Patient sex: M
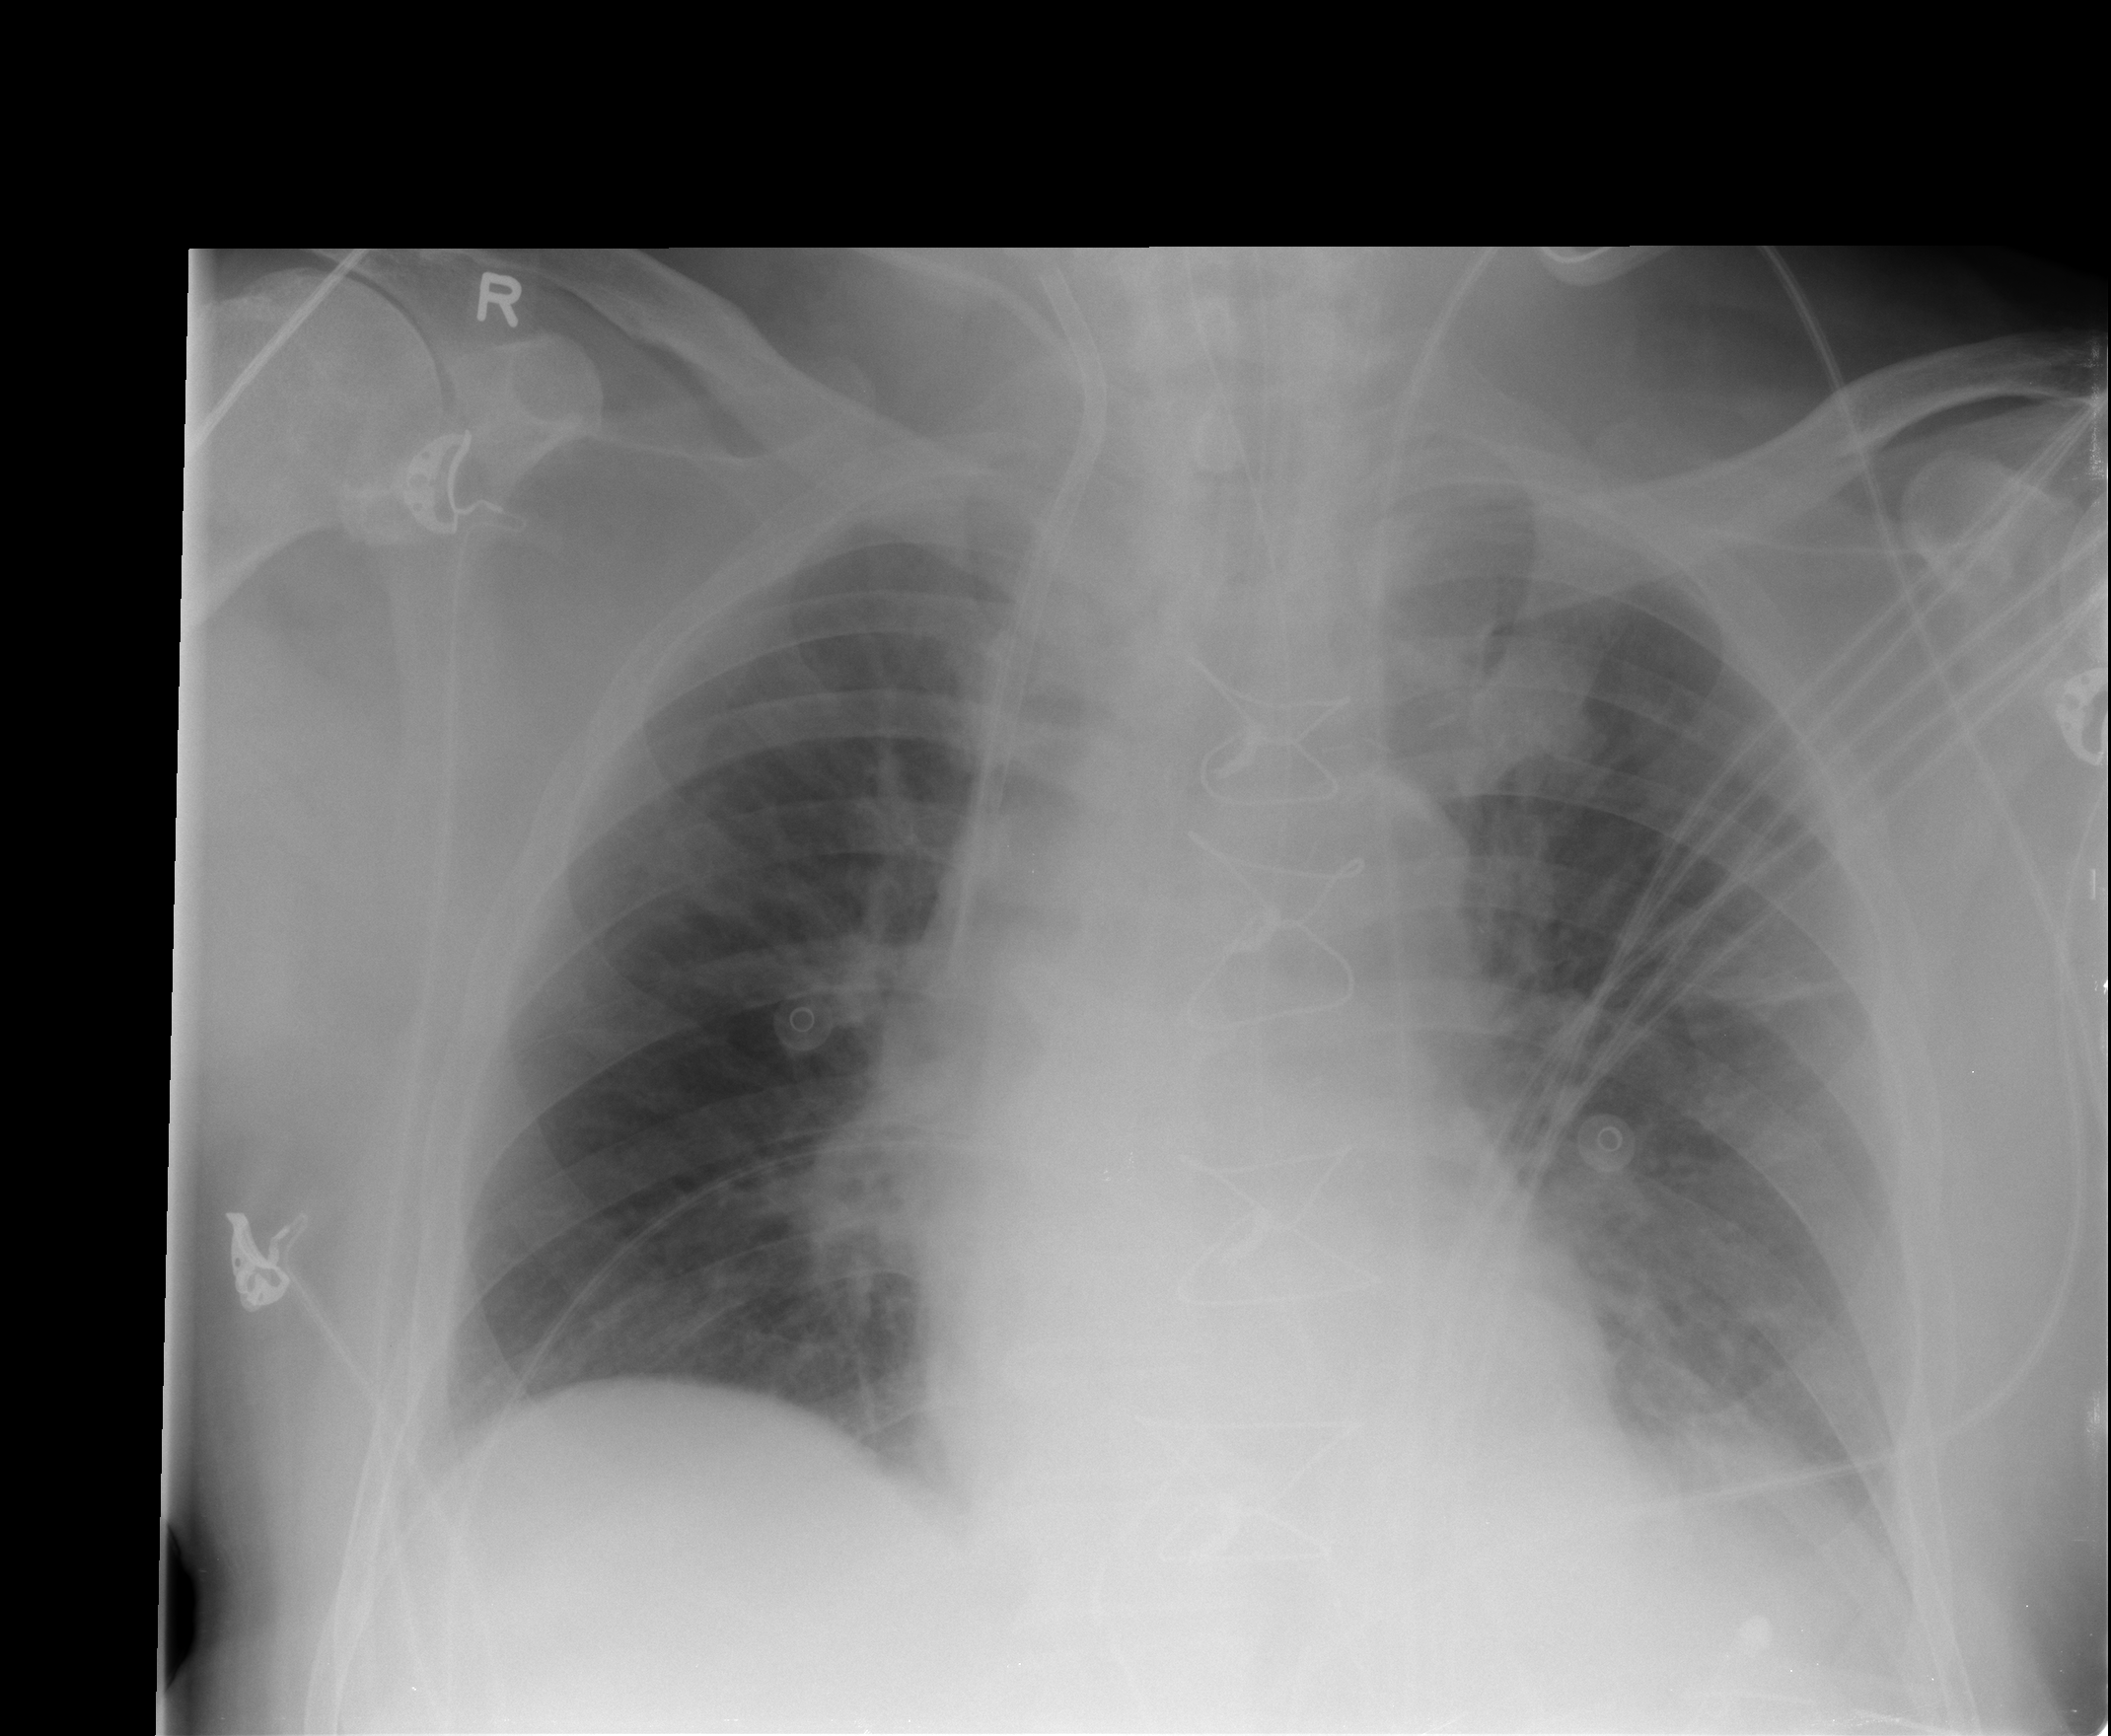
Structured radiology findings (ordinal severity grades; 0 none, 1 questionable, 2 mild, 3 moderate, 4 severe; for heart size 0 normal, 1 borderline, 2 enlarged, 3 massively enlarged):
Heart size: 0
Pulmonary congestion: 2
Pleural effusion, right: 1
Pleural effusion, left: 2
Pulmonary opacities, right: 0
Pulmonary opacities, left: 0
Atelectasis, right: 2
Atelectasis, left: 2